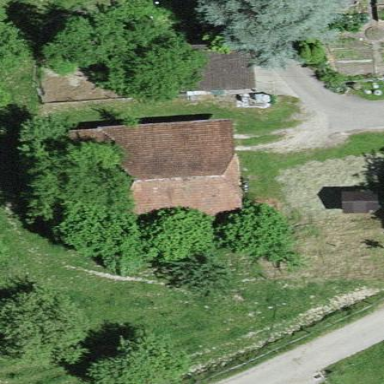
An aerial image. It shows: Barn.